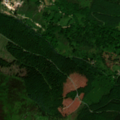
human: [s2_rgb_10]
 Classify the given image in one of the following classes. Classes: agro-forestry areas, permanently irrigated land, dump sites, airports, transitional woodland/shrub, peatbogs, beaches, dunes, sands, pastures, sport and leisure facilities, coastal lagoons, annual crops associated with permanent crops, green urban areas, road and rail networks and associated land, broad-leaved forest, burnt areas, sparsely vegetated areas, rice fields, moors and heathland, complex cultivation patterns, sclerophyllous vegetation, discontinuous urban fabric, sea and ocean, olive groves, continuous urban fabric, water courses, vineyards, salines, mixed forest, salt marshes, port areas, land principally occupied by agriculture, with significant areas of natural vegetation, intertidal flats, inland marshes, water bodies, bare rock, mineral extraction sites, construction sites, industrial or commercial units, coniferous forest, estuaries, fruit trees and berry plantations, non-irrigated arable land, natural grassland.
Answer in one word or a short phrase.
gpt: land principally occupied by agriculture, with significant areas of natural vegetation, coniferous forest, moors and heathland, peatbogs